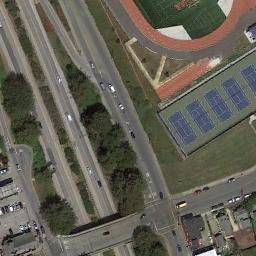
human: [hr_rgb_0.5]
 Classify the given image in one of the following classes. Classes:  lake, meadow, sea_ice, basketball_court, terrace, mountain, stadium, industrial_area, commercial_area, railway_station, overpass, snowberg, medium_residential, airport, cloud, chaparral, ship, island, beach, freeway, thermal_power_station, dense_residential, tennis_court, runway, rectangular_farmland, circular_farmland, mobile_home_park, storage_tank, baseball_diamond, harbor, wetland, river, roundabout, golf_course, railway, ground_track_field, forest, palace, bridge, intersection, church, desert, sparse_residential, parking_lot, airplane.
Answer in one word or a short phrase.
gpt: tennis_court